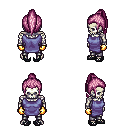
a pixel art fantasy rpg character, male body template, skeleton, chain tabard jacket, metal pants, pink long topknot hairstyle, gold gloves, ghillies, four views (front, back, left, right), 2x2 character sprite sheet, small pixel art, hard edges, no anti-aliasing